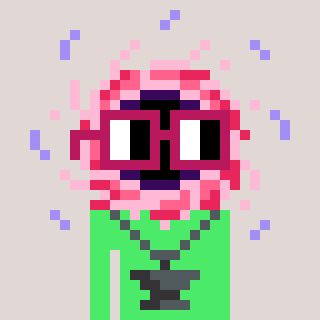
a pixel art character with square dark red glasses, a blackhole-shaped head and a teal-colored body on a warm background